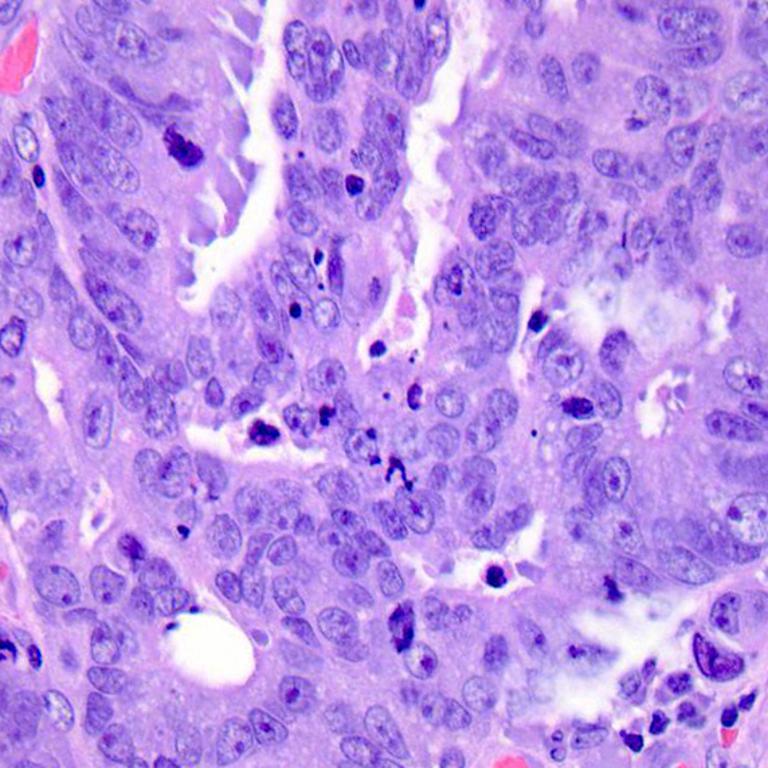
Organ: colon
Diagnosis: adenocarcinomas